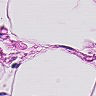
Metastatic tissue present: no